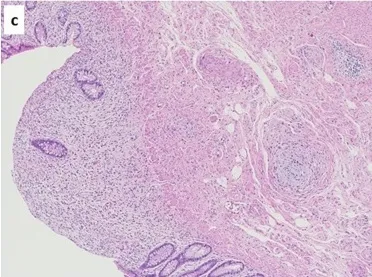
The resected specimen showed the appendiceal wall was fibrotic, enlargement, and thickness. Multiple neurofibromas were revealed in the muscle layer, submucosa and mucosa of the appendix (c).
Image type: pathology (h&e)